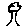
Label: tree